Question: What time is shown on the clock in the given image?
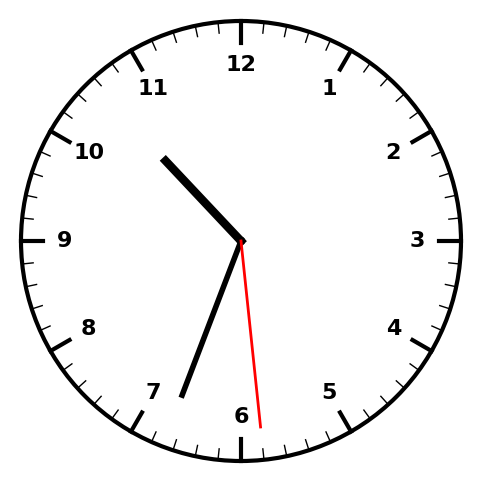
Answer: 10:33:29